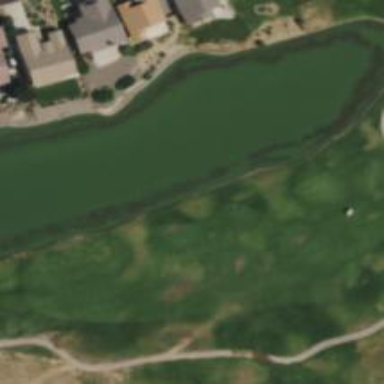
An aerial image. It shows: Golf fairway surrounded by grass.